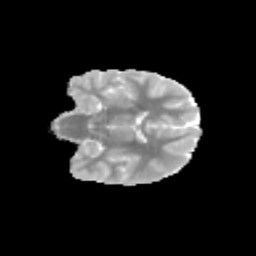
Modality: MD
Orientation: coronal
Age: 12
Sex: female
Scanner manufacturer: siemens
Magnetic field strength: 3 T
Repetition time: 3.8 s
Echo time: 0.07 s